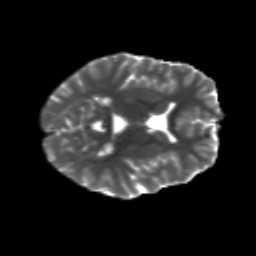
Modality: T2w
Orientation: axial
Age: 19
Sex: male
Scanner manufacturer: siemens
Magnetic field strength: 3 T
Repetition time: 8.8 s
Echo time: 0.085 s